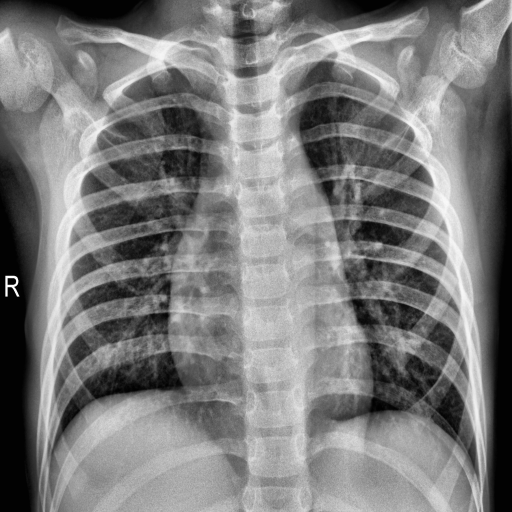
Finding: NORMAL